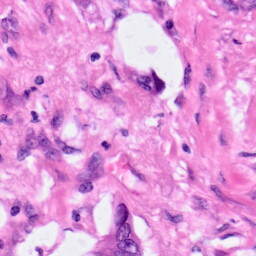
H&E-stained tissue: Pancreatic